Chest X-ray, AP view. Patient: 9 years old, sex M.
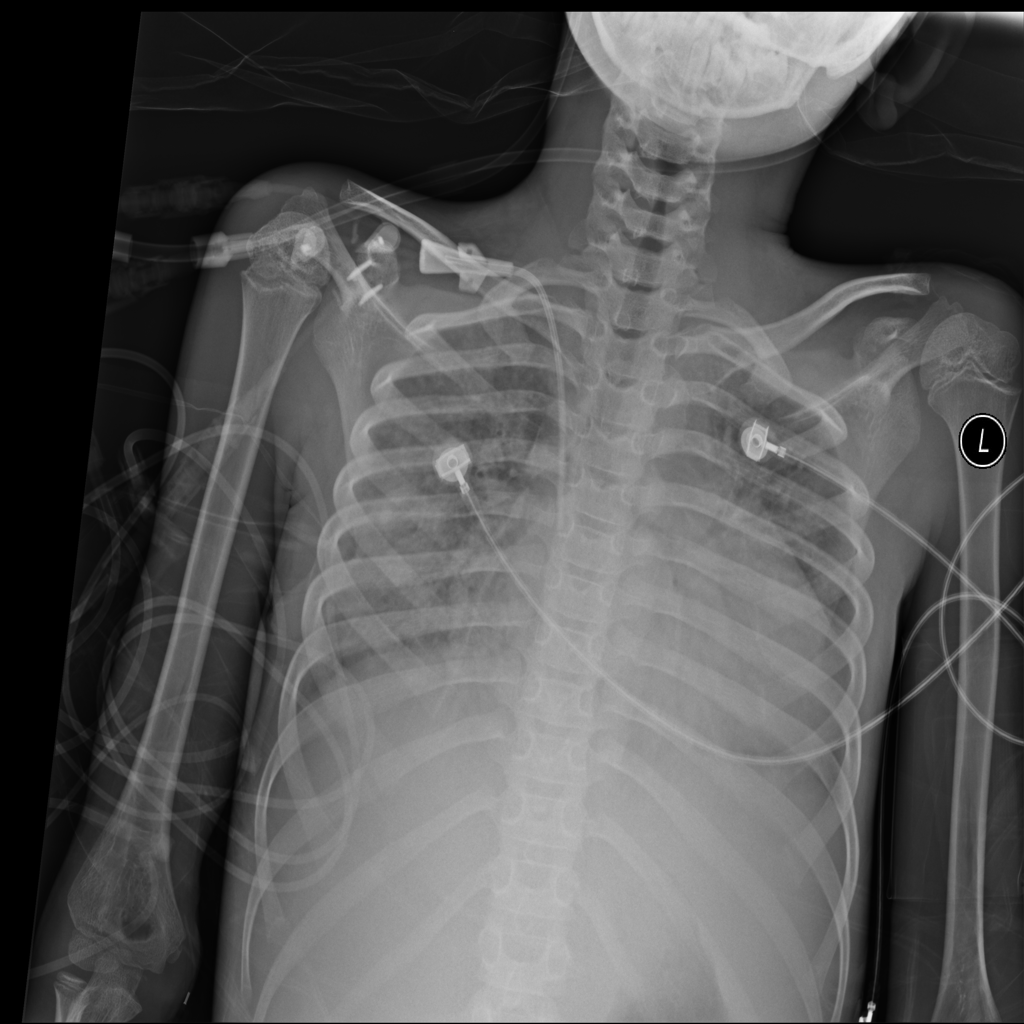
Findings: Infiltration